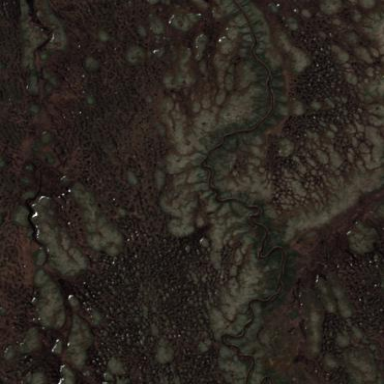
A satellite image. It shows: Palsa bog within wetland area.